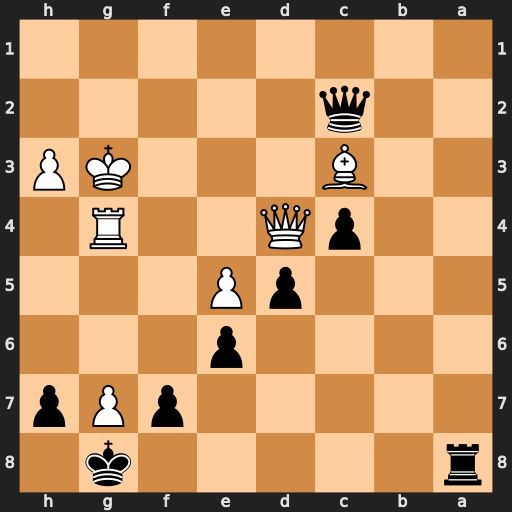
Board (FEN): r5k1/5pPp/4p3/3pP3/2pQ2R1/2B3KP/2q5/8
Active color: b
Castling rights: -
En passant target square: -
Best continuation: Ra3 Kh4 Qxc3 Qxc3 Rxc3